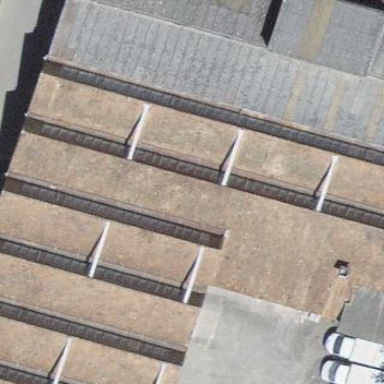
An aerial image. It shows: Industrial building.